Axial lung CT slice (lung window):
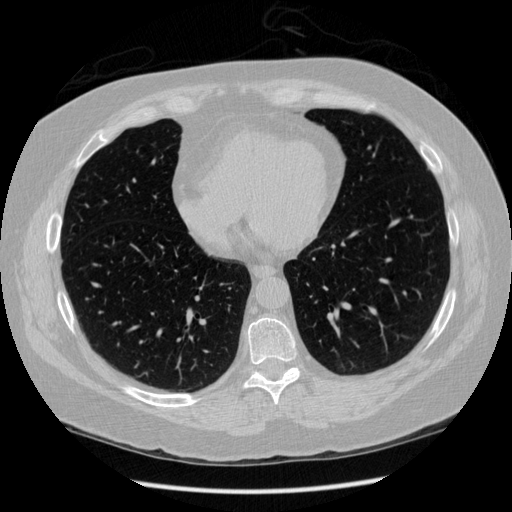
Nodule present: no